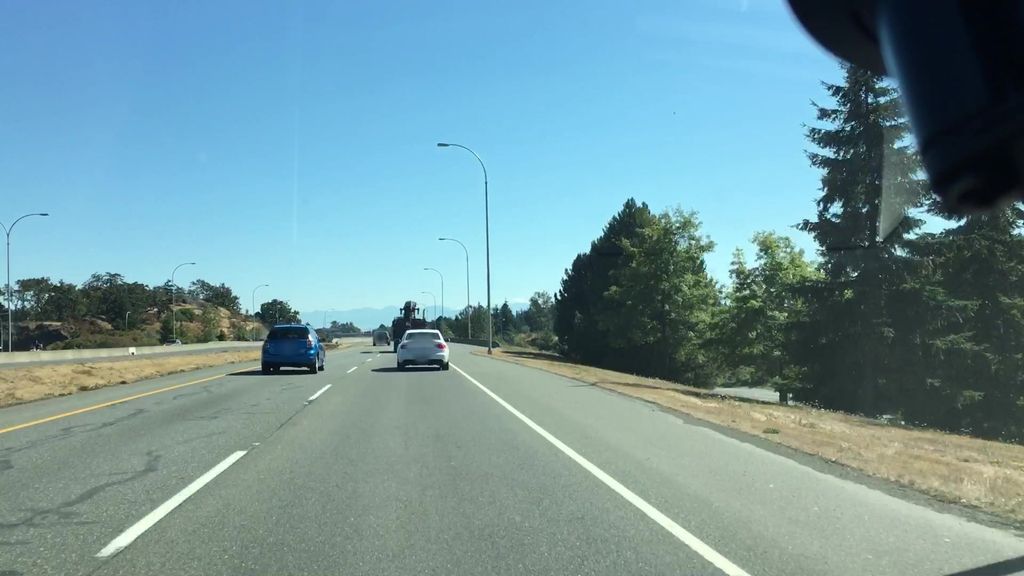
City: victoria